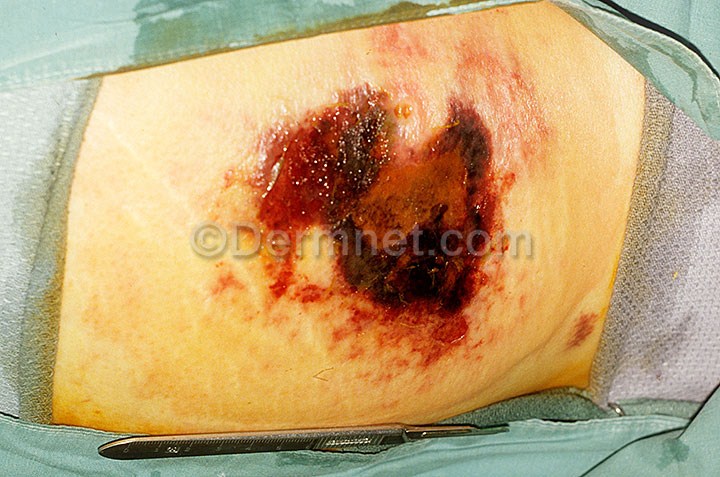
Disease: Cellulitis Impetigo and other Bacterial Infections